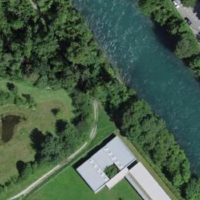
EUNIS habitat code: 55
Species observed at this site:
Milvus milvus
Corvus corone
Symphoricarpos albus
Ciconia ciconia